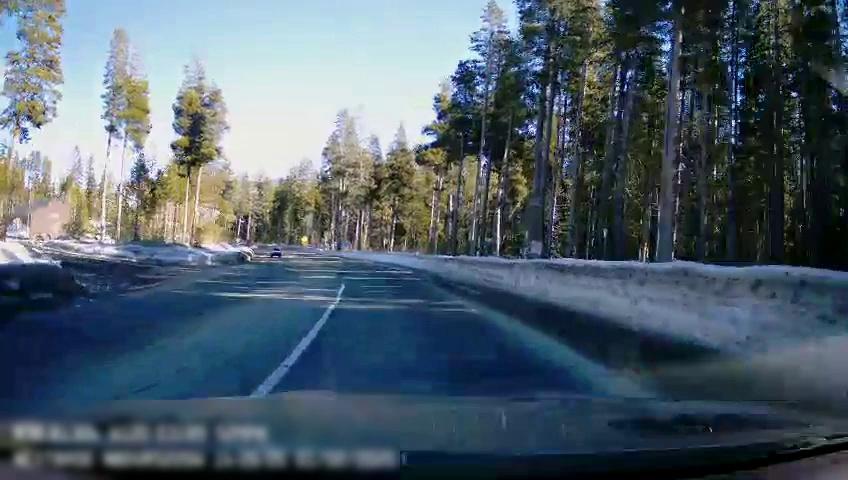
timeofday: Day
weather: Snowy
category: Drivable Space
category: Vehicles | Truck
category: Lanes | Current Lane